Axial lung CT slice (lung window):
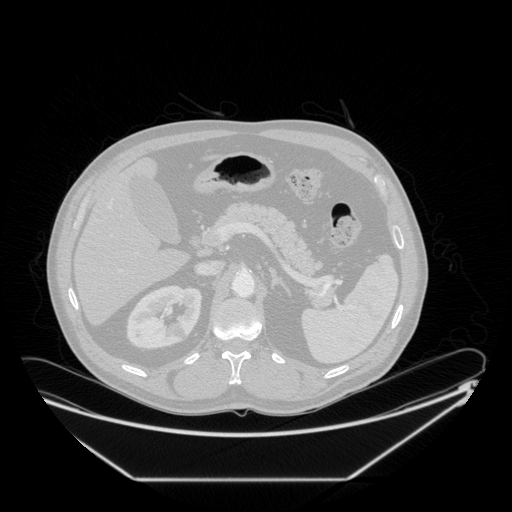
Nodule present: no